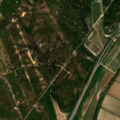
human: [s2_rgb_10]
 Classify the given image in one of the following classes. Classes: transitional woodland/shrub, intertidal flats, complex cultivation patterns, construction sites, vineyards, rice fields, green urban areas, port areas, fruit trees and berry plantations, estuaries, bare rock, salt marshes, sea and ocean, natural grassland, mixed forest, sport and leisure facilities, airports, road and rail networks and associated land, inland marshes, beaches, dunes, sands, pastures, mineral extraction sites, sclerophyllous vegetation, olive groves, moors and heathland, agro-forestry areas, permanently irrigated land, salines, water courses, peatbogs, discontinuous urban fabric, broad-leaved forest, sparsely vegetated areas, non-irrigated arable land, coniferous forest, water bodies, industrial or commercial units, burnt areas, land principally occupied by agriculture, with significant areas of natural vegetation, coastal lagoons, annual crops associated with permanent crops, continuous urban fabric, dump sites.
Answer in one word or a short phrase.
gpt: industrial or commercial units, permanently irrigated land, complex cultivation patterns, broad-leaved forest, transitional woodland/shrub